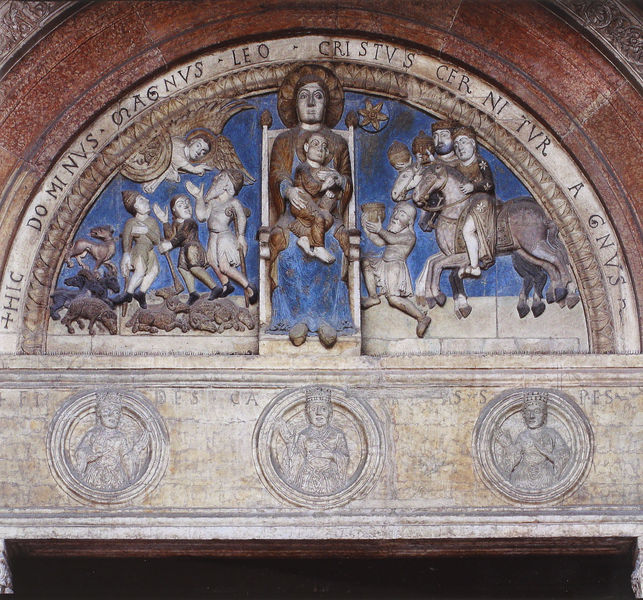
Titel: Verona, Dom, Hauptportal
Standort: Verona, Dom, S. Maria Matricolare (EU - I - Toskana)
Schlagwörter: blau, flügel, frau, männer, blüte, tiere, stein, kind, mutter, pferde, reiter, engel, relief, schrift, bogen, stab, thron, torbogen, kreise, christus, madonna, schafe, hirten, rostrot, gaben, blaua, kircheneingang, jesusss, keöch, mariss